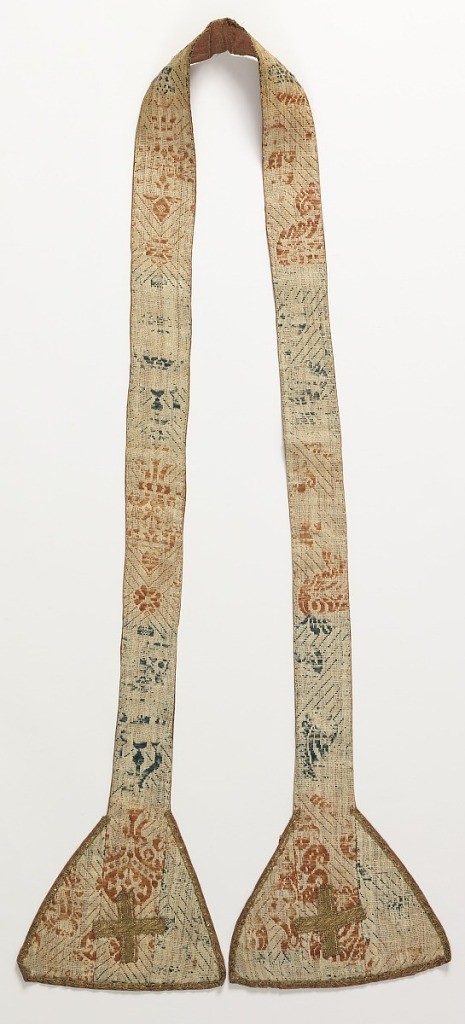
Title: Stole
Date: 16th–17th century
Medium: linen, wool Technique: embroidered
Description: Design of lozenges enclosing palmettes and arabesques arranged in wide horizontal rows, green and reddish-brown on off-white ground. Lined with reddish-colored linen.